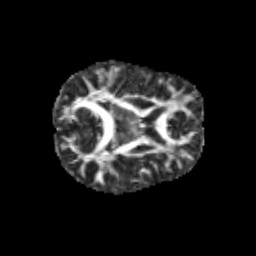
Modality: FA
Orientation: axial
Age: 9
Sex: male
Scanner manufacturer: siemens
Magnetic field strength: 3 T
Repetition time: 3.8 s
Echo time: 0.07 s